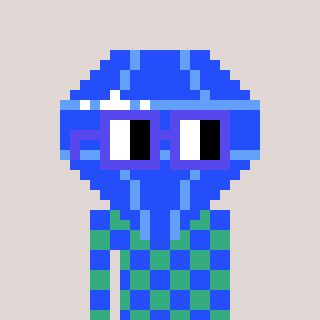
a pixel art character with square blue glasses, a blue diamond-shaped head and a teal-colored body on a warm background